Question: There's one very big problem I'm having with my CSS:
The text is bleeding into the header element, which is fixed and is supposed to overlap like a navigation bar should, particluarly observed with the @media rule "only screen and (min-width: 320px) and (max-width:568px)"

I want it to neatly tuck under the element, that I've set to be fixed just like a navigation bar.
If it helps, here's a code snippet:
'''
@media all {
body {
font-family: Avant Garde, Avantgarde, Century Gothic, CenturyGothic, AppleGothic, sans-serif;
}
@media screen and (min-width: 1240px) {
body {
font-family: Avant Garde, Avantgarde, Century Gothic, CenturyGothic, AppleGothic, sans-serif;
}
.header-container {
position: relative;
font-size: 72px;
height: 1em;
}
.header {
position: absolute;
display: block;
font-size: 72px;
top: 0px;
left: 0px;
width: 100%;
height: 1em;
background-color: rgba(255, 255, 255, 1);
display: table;
}
.header_img {
height: 1em;
text-align: left;
top: 50%;
left: 5px;
width: auto;
margin: 0;
transform: translate(0%, 0%);
}
.enter_sale {
background: rgba(19, 134, 129, 1);
position: absolute;
top: 0em;
left: 0%;
height: 1.01em;
width: 33%;
color: white;
}
.barometer {
background: rgba(172, 24, 117, .8);
position: absolute;
top: 0em;
left: 33%;
height: 1.01em;
width: 33%;
color: white;
}
.barometer:hover {
background: rgba(172, 24, 117, 1);
}
.finance {
background: rgba(220, 118, 31, .8);
position: absolute;
top: 0em;
left: 66%;
height: 1.01em;
width: 34%;
color: white;
}
.finance:hover {
background: rgba(220, 118, 31, 1);
}
.content {
position: absolute;
font-size: 72px;
display: block;
top: 1em;
left: 12.5%;
height: auto;
width: 75%;
padding: .1em;
border-left: solid;
border-right: solid;
border-color: rgba(19, 134, 129, 1);
}
.enter_sale_text {
text-align: center;
position: absolute;
top: 50%;
left: 80px;
height: auto;
width: auto;
margin: 0;
transform: translate(0%, -50%);
font-size: 60px;
}
.barometer_text {
text-align: center;
position: absolute;
top: 50%;
left: 80px;
height: auto;
width: auto;
margin: 0;
transform: translate(0%, -50%);
font-size: 60px;
}
.finance_text {
text-align: center;
position: absolute;
top: 50%;
left: 80px;
height: auto;
width: auto;
margin: 0;
transform: translate(0%, -50%);
font-size: 60px;
}
.content_newrules {
font-size: 14px;
}
}
@media only screen and (min-width: 320px) and (max-width: 568px) {
.header-container {
position: relative;
font-size: 72px;
height: 1em;
}
.content {
position: absolute;
font-size: 72px;
display: block;
top: 1em;
height: auto;
width: 94%;
padding: .1em;
border-color: rgba(19, 134, 129, 1);
}
.header {
position: fixed;
font-size: 72px;
top: 0px;
left: 0px;
width: 100%;
height: 1em;
}
.header_img {
display: block;
height: 100%;
width: auto;
margin-left: auto;
margin-right: auto;
/*transform: translate(0%, -50%);*/
font-size: 60px;
}
.enter_sale {
background-color: #9C2329;
/*text-align: center;*/
position: absolute;
top: 0em;
left: 0%;
height: 1.01em;
width: 33%;
color: white;
}
.barometer {
background: #27821D;
/*text-align: center;*/
position: absolute;
top: 0em;
left: 33%;
height: 1.01em;
width: 33%;
color: white;
}
.barometer:hover {
background: rgba(172, 24, 117, 1);
}
.finance {
background: #307CA9;
/*text-align: center;*/
position: absolute;
top: 0em;
left: 66%;
height: 1.01em;
width: 34%;
color: white;
}
.enter_sale_text {
display: none;
/*text-align: center;
position: absolute;
top: 50%;
left: 80px;
height: auto;
width: auto;
margin: 0;
transform: translate(0%, -50%);
font-size: 60px;*/
}
.barometer_text {
display: none;
/*text-align: center;
position: absolute;
top: 50%;
left: 80px;
height: auto;
width: auto;
margin: 0;
transform: translate(0%, -50%);
font-size: 60px;*/
}
.finance_text {
display: none;
/*text-align: center;
position: absolute;
top: 50%;
left: 80px;
height: auto;
width: auto;
margin: 0;
transform: translate(0%, -50%);
font-size: 60px;*/
}
.content_newrules {
font-size: 14px;
}
}
'''
'''
<body onload="lookup_zip('init')">
<script type="text/javascript" src="resources/enter_sale.js">
</script>
<div class="header_container">
<span class="header">
<span class="enter_sale">
<img src="resources/enter_sale.png" class="header_img"></img>
<span class="enter_sale_text">
Enter Sale
</span>
</span>
<span class="barometer">
<img src="resources/barometer.png" class="header_img"></img>
<span class="barometer_text">
Dashboard
</span>
</span>
<span class="finance">
<img src="resources/finance.png" class="header_img"></img>
<span class="finance_text">
Finance
</span>
</span>
</span>
</div>
<div class="content">
<span class="content_newrules">
<h3>
Sales Represenative(s)
</h3>
<form action="resources/submit_form.php" method="post">
Sales Representative: <select id="sales_rep" onchange="checkForm()" name="sales_rep">
<option selected="selected" name="no_select" value="">Select a Rep</option>
<option name="Kerry Kennicutt">Kerry Kennicutt</option>
<!-- The rest are to be determined by PHP -->
</select>
</br>
<span id="secondary_sales_rep_container">
<a href="javascript:add_secondary_sales_rep()">Add a secondary sales rep... </a>
</br>
</span>
<!-- </br> -->
<h3>
Customer Information
</h3>
<!-- </br> -->
<!-- Note: The following textbox uses CSS to ensure that all the entered characters are UPPERCASE -->
First Name:
<input type="text" id="c_first_name" name="c_first_name" style="text-transform: uppercase;" onchange="validate_text(1)">
</br>
Last Name:
<input type="text" id="c_last_name" name="c_last_name" style="text-transform: uppercase;" onchange="validate_text(2)">
</br>
Street Address:
<input type="text" id="c_address" name="c_address" style="text-transform: uppercase;" onchange="validate_text(3)">
</br>
Zip Code:
<input type="text" id="c_zip" name="c_zip" style="text-transform: uppercase" onchange="lookup_zip()">
</br>
City/St: <span id="cityst"><!-- This information will be filled in by function lookup_zip() --></span>
</br>
<h3>
Deal Information
</h3>
<!-- </br> -->
Deal Number:
<input type="text" id="deal_number" name="deal_number">
</br>
Stock Number:
<input type="text" id="deal_stock_number" name="deal_stock_number">
</br>
Selling Model:
<input type="text" id="deal_selling_model" name="deal_selling_model" style="text-transform: uppercase;">
</br>
Trade in 1 Model:
<input type="text" id="deal_trade_in_model_1" name="deal_trade_in_model_1" style="text-transform: uppercase;">
</br>
Trade in 1 Amount:
<input type="text" id="deal_trade_in_amount_1" name="deal_trade_in_amount_1" onchange="picky_currency('deal_trade_in_amount_1')">
</br>
<span id="second_tradein">
<a href="javascript:show_tradein_2()">
There's more than one trade in...
</a>
</span>
</br>
New/Used:
<select name="deal_new_status">
<option>New</option>
<option>Used</option>
</select>
</br>
D&amp;H:
<input type="text" id="deal_dh" name="deal_dh" onchange="picky_currency('deal_dh')">
</br>
Finance Amount:
<input type="text" id="deal_finance_amount" name="deal_finance_amount" onchange="picky_currency('deal_finance_amount')">
</br>
Pack Amount:
<input type="text" id="deal_pack" name="deal_pack" onchange="picky_currency('deal_pack')">
</br>
Retro Amount:
<input type="text" id="deal_retro" name="deal_retro" onchange="picky_currency('deal_retro')">
</br>
Holdback Amount:
<input type="text" id="deal_holdback" name="deal_holdback" onchange="picky_currency('deal_holdback')">
</br>
</br>
<input type="checkbox" id="finance_toggle" onchange="show_finance_information()">I want to add financing information now.
<span id="finance_information" style="display:none;">
</br>
</br>
Reserve Amount: <input type="text" id="deal_reserve_amount" name="deal_reserve_amount" onchange="picky_currency('deal_reserve_amount')">
</br>
Warrantee Amount: <input type="text" id="deal_warrantee" name="deal_warrantee" onchange="picky_currency('deal_warrantee')">
</br>
Gap Amount: <input type="text" id="deal_gap" name="deal_gap" onchange="picky_currency('deal_gap')">
</br>
Etch Amount: <input type="text" id="deal_etch" name="deal_etch" onchange="picky_currency('deal_etch')">
</br>
Maintenence Amount: <input type="text" id="deal_maintenence" name="deal_maintenence" onchange="picky_currency('deal_maintenence')">
</br>
Gross Amount: <input type="text" id="deal_gross" name="deal_gross" onchange="picky_currency('deal_gross')">
</br>
</span>
</br>
</br>
<input type="submit" value="Confirm Sales Information">
</form>
</div>
</span>
'''
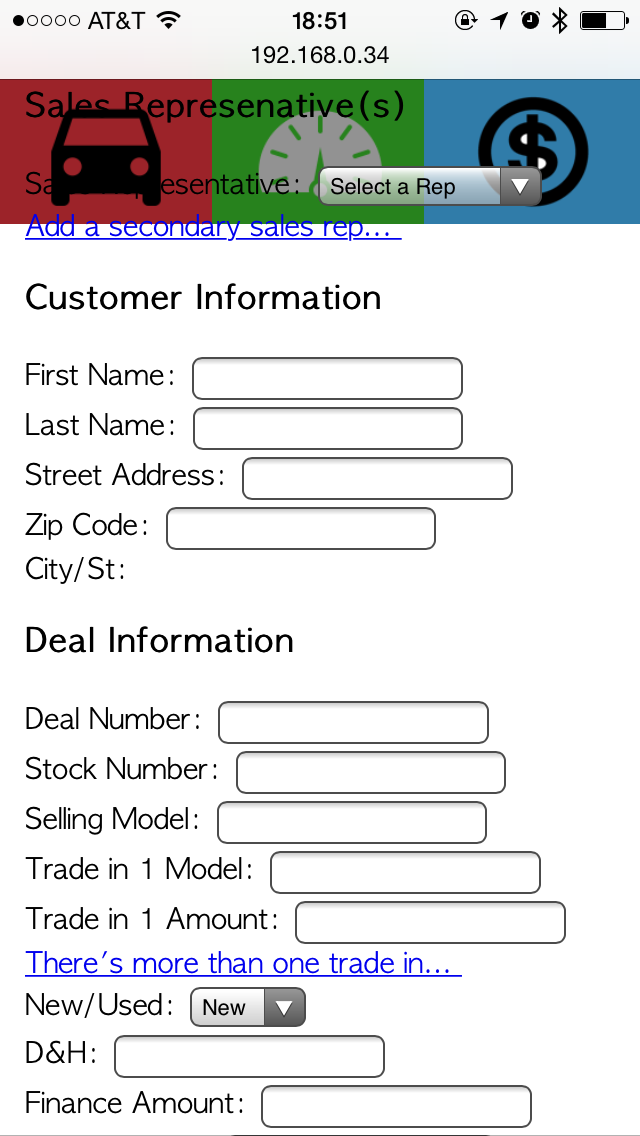
Answer: After looking at your code in a JSFiddle, it is just a z-index issue where the content is overlaying the header tabs. If you add 'z-index: 5;' to your '.content' and 'z-index: 10;' to your '.header'.
'z-index' defines the "layering" of your objects. Lower numbers are "under" higher 'z-index' numbers.
<URL>